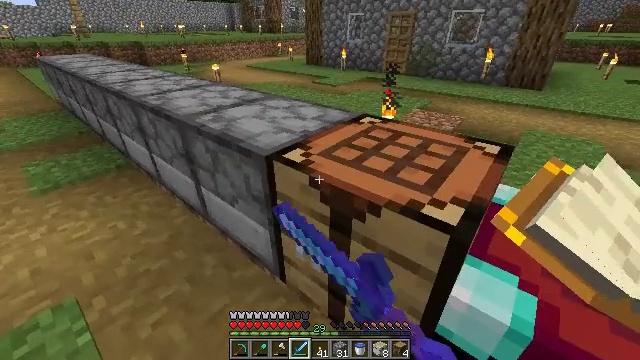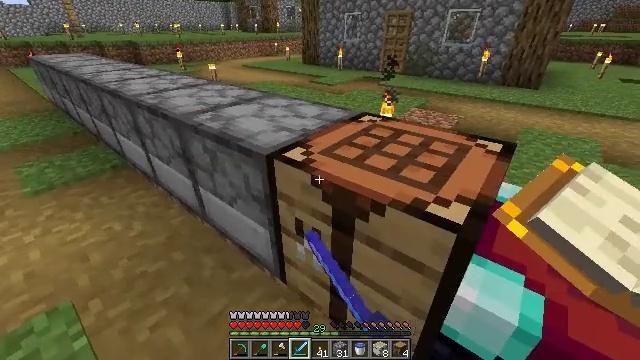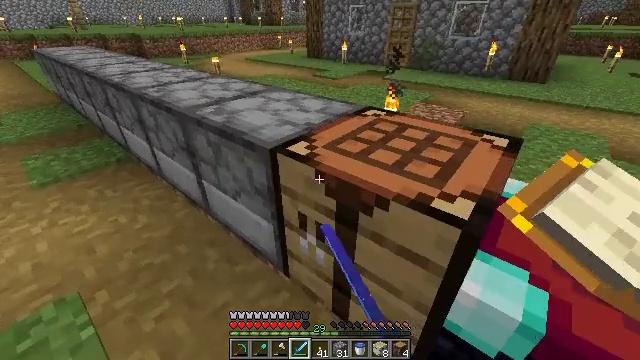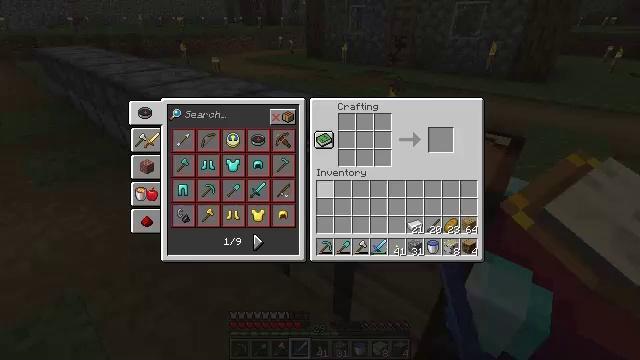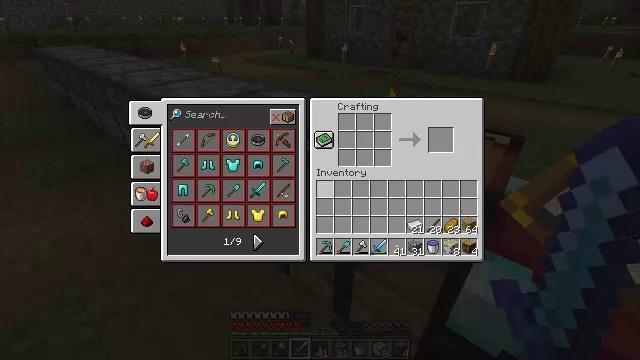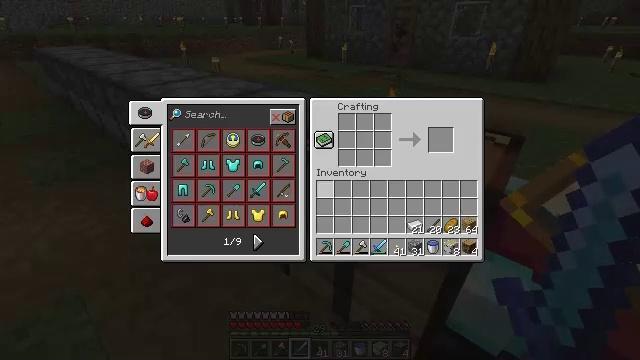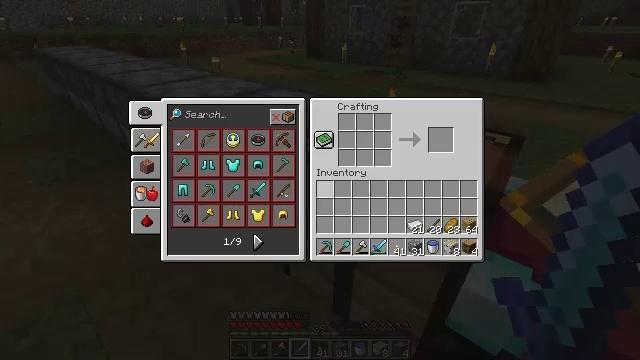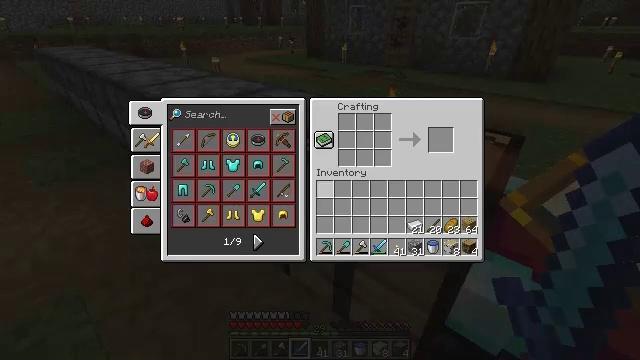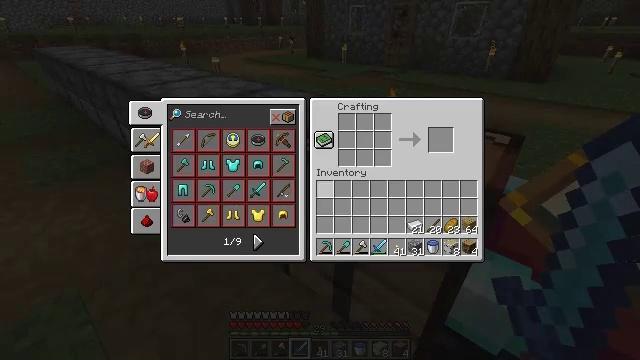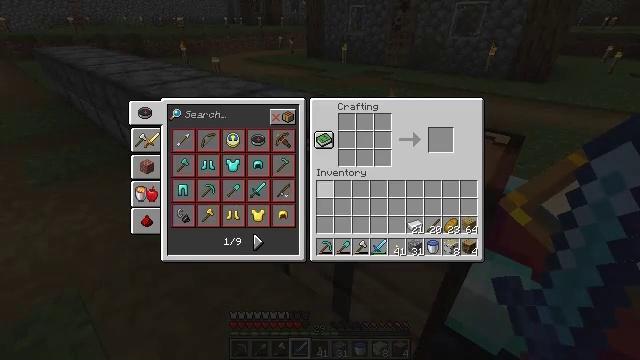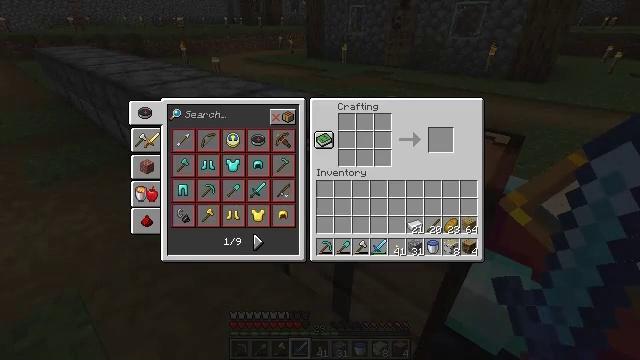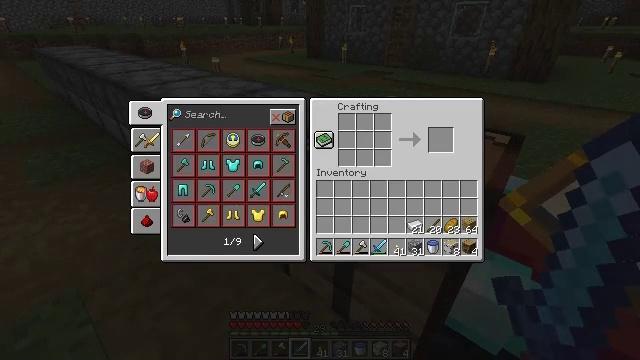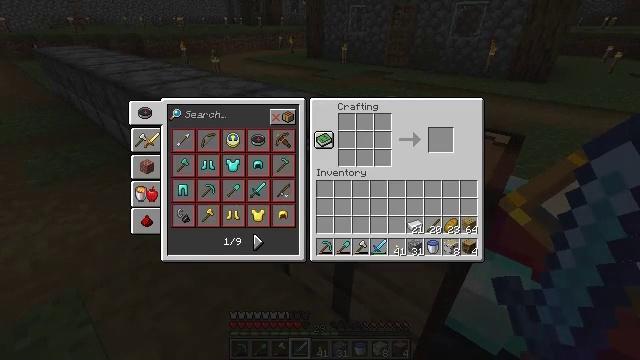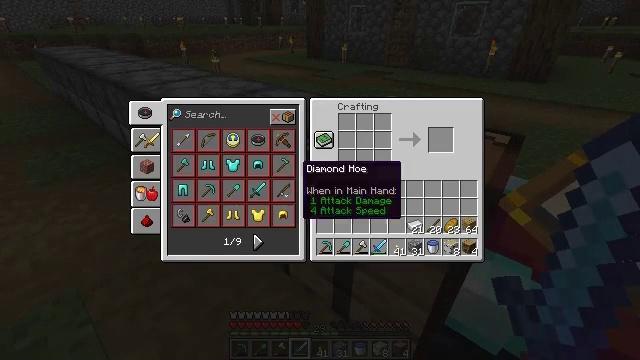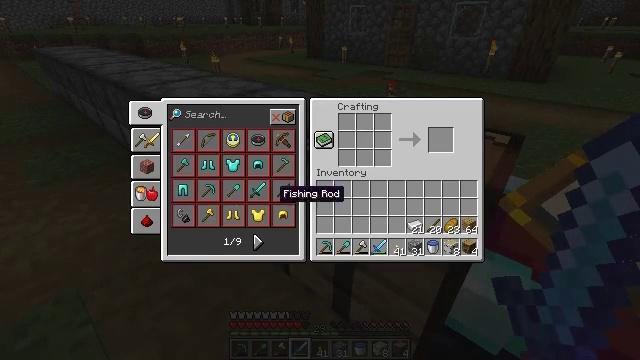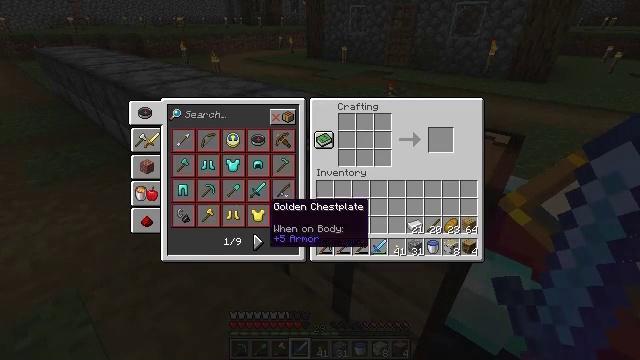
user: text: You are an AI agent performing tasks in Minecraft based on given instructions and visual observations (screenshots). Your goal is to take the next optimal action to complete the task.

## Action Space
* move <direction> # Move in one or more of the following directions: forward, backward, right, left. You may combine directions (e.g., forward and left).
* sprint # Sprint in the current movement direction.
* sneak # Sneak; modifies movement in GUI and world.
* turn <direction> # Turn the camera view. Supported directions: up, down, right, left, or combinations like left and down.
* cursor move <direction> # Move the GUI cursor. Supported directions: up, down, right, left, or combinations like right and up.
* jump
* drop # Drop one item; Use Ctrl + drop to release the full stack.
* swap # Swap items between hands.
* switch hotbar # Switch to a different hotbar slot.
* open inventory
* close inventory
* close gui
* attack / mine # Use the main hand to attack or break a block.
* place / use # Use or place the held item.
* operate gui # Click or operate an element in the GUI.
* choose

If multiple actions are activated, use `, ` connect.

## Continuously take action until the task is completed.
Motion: motion action
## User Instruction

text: Craft an iron hoe.
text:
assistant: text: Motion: use / place
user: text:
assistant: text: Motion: turn down
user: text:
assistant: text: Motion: open gui
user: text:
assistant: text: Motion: no_op
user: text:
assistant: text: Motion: no_op
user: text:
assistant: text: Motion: no_op
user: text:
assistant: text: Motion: no_op
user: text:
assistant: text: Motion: no_op
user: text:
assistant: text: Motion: no_op
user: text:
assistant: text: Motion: no_op
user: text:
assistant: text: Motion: cursor move up
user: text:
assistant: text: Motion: cursor move left
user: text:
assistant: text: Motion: cursor move left and down
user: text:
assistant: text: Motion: cursor move left and down
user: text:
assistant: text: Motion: cursor move left and down
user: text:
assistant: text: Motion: cursor move down
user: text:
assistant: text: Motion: no_op
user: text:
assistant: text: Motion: no_op
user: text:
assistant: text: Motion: no_op
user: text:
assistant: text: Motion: no_op
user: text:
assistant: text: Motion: operate gui
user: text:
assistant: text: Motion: operate gui
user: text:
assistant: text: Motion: operate gui
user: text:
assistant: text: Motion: no_op
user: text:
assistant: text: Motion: no_op
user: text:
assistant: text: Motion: no_op
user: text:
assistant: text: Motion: no_op
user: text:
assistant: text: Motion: no_op
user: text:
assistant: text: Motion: no_op
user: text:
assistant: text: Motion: no_op